Field crop: maize
Growth stage: 1
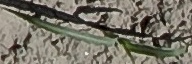
Species: sorghum